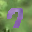
Label: 7